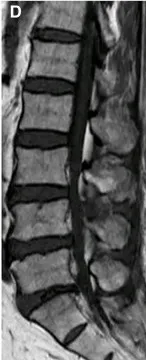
Spinal MRI images of patient #1. (D) Postoperative T1 weighted images showed reduction of SEL at the operated levels with focally diminished dorsal compression of thecal sac from the fatty tissue.
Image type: radiology (mri)